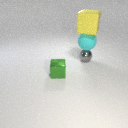
large yellow rubber cube above large cyan rubber sphere